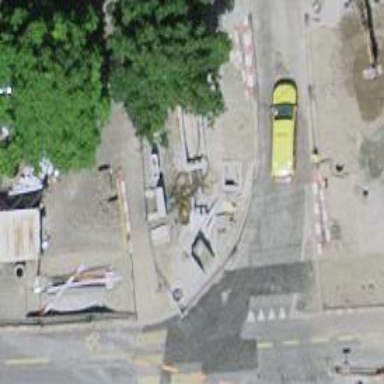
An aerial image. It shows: Kerb barrier.